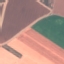
Land use / land cover class: AnnualCrop